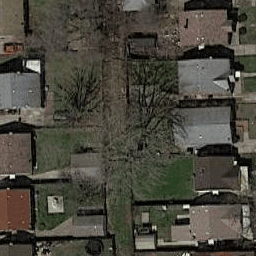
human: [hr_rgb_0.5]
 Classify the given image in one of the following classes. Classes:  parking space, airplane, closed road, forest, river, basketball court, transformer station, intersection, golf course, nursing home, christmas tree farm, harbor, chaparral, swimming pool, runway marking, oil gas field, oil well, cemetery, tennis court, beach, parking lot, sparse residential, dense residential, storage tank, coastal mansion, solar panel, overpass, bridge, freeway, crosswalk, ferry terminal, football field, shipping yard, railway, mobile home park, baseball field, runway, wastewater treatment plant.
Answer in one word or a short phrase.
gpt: dense residential